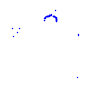
Particle: kaon